Question: Does CSS gives any option to show background image at the corner a 'transparent'.
instead of showing white background in (<URL>

'''
#octagon {
width: 100px;
height: 100px;
background: red;
position: relative;
margin: 50px auto 0;
}
#octagon:before {
content: "";
position: absolute;
top: 0;
left: 0;
border-bottom: 29px solid red;
border-left: 29px solid red;
border-right: 29px solid #eee;
width: 42px;
height: 0;
}
'''
<URL>
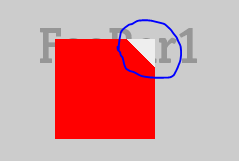
Answer: <URL>
Made small changes and adjustments in margins.
:
'''
body{
background: url(http://placehold.it/350x150&text=FooBar1) repeat;
}
#octagon {
width: 100px;
height: 71px;
background: red;
position: relative;
margin: 99px 10px 0px 100px;
}
#octagon:before {
content: "";
position: absolute;
top: -29px;
left: 0;
border-bottom: 29px solid red;
border-left: 29px solid red;
border-right: 29px solid transparent;
width: 42px;
height: 0;
}
'''